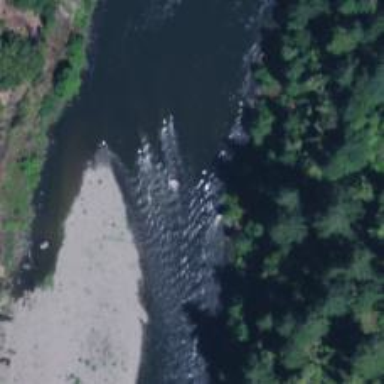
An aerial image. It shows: Rapids in the waterway.